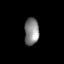
Tissue: lung
Cell type: Epithelial cells
Senescence score: 0.1882
Nuclear area (px): 386
Mean DAPI intensity: 132.946